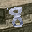
Label: 8